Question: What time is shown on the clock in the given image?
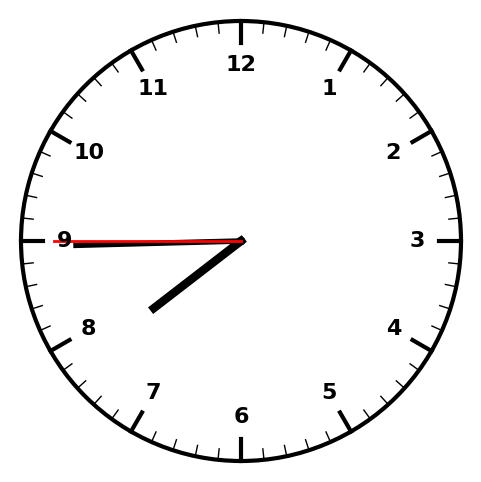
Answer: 07:44:45